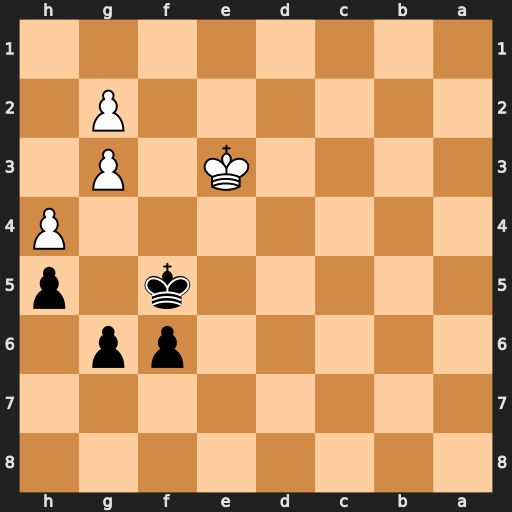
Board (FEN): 8/8/5pp1/5k1p/7P/4K1P1/6P1/8
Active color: b
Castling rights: -
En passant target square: -
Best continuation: Kg4 Ke2 Kxg3